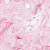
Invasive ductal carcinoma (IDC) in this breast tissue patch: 0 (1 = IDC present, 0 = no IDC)